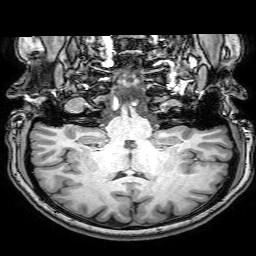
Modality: T1w
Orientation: sagittal
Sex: female
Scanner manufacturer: philips
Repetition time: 0.008101 s
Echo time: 0.00371 s